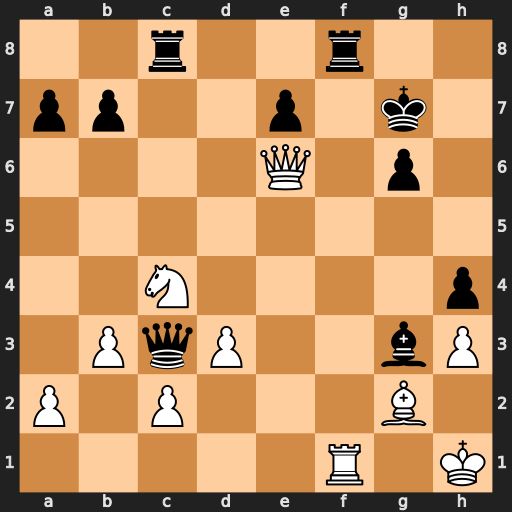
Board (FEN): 2r2r2/pp2p1k1/4Q1p1/8/2N4p/1PqP2bP/P1P3B1/5R1K
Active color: w
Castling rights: -
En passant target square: -
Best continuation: Qxe7+ Kh6 Rxf8 Rxf8 Qxf8+